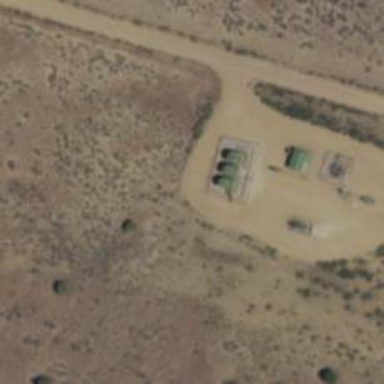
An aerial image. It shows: Storage tank that is man-made.